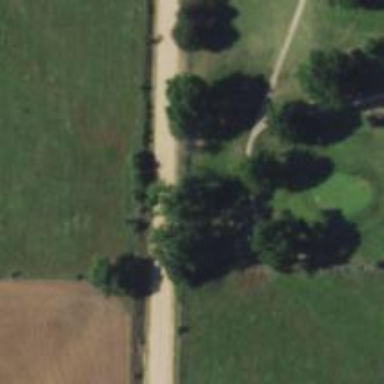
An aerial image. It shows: Service road designated as golf cart path.